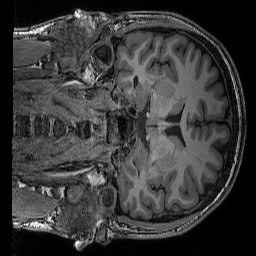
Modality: T1w
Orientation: coronal
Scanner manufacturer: siemens
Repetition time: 2.25 s
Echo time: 0.00418 s